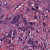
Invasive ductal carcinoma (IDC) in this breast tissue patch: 1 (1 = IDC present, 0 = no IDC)